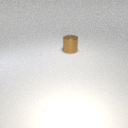
large brown metal cylinder